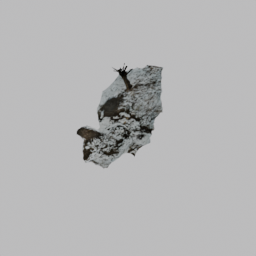
Label: nature